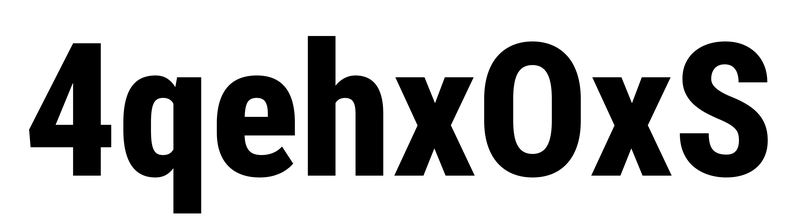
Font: Roboto_Condensed_ExtraBold